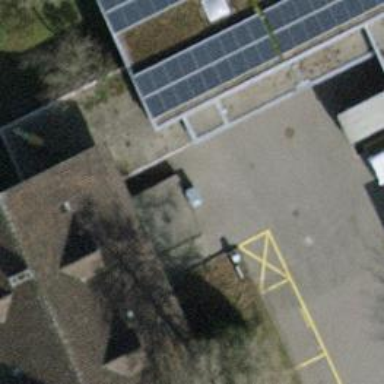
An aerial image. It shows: Part of building with flat roof oriented across.